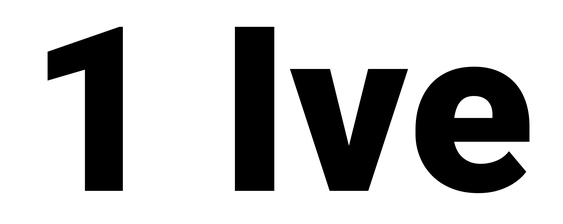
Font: Roboto_Black